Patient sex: F
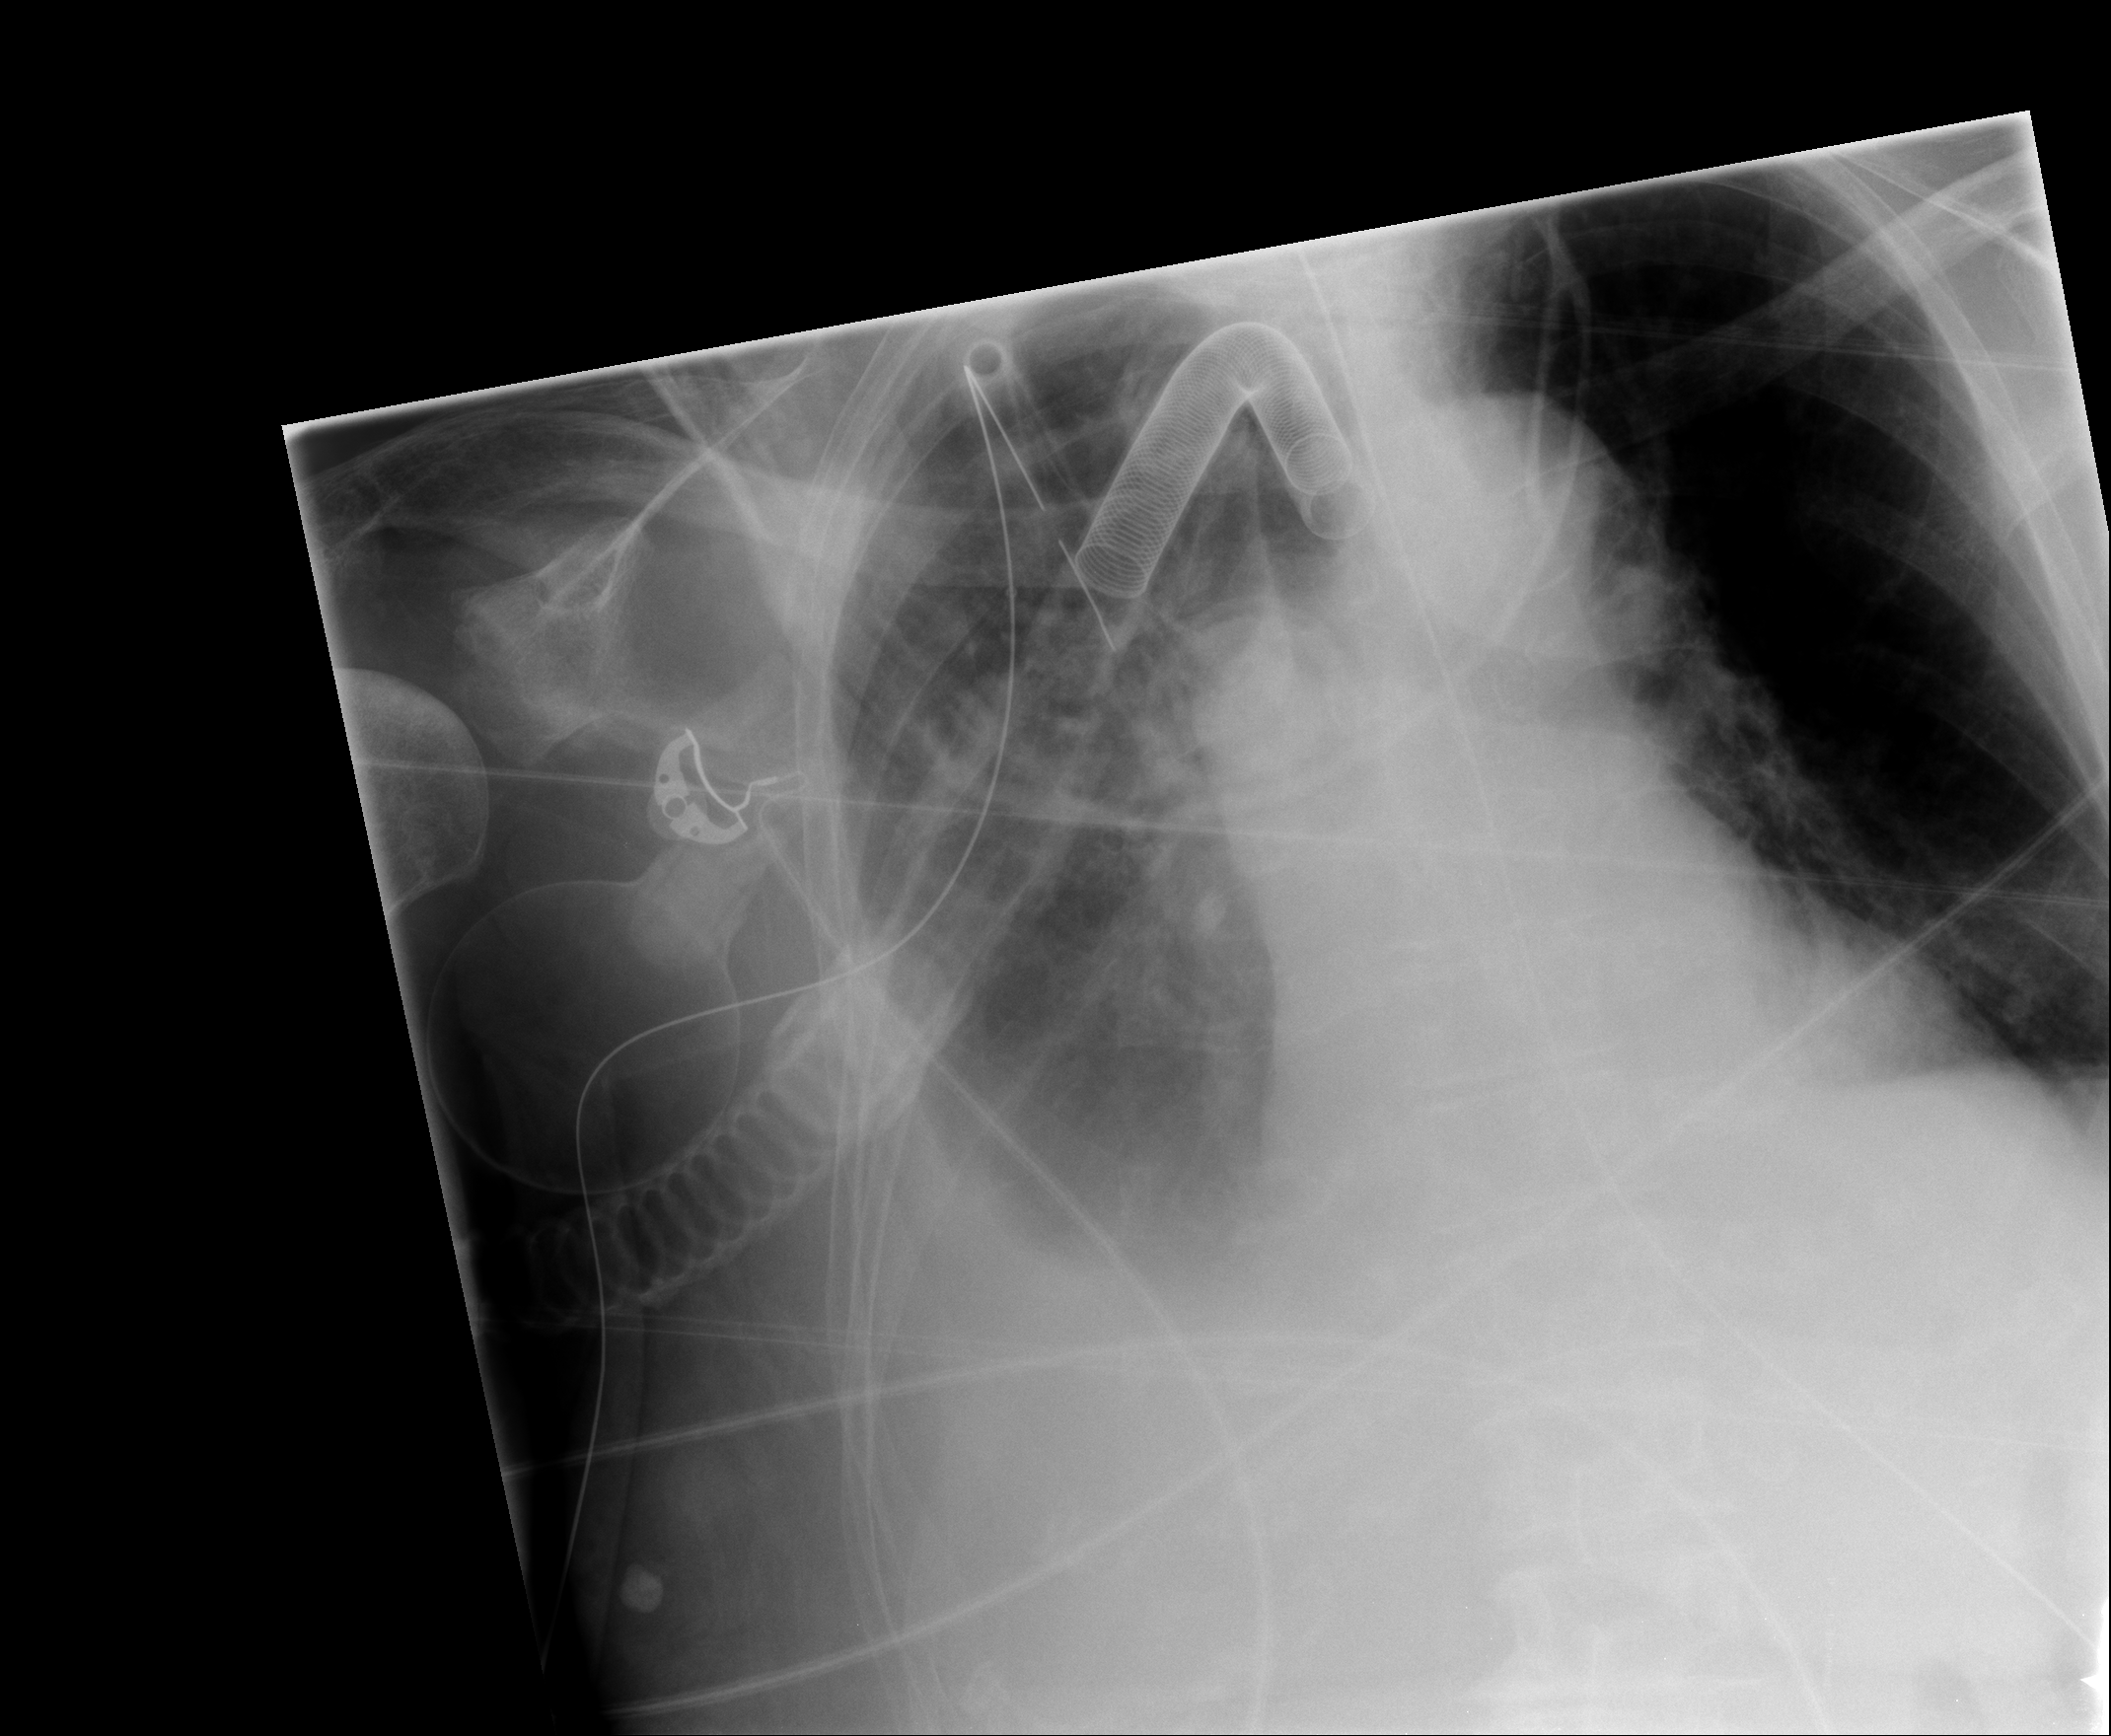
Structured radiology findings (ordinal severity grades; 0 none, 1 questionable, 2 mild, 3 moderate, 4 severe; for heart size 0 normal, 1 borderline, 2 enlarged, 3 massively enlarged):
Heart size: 0
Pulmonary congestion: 2
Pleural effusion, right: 3
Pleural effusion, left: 0
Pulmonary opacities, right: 2
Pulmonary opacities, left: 0
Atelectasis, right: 3
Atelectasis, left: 2